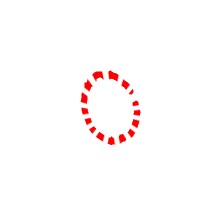
Shape: circle